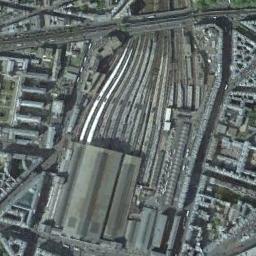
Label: railway_station